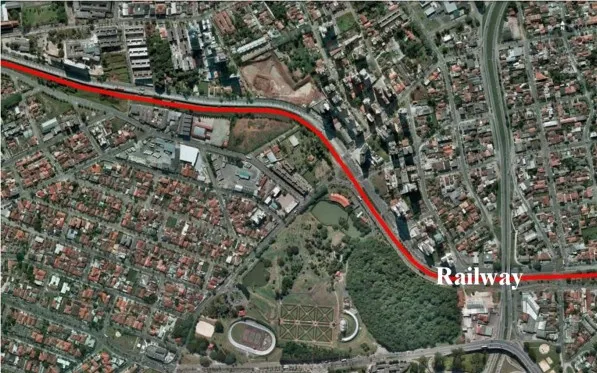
A portion of the route covered by the railway line in the city of Curitiba. Areas affected by train noise: Residential areas, Hospital and Public Park, Residential area under construction (five 12-story buildings).
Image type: pathology (alcian_blue)